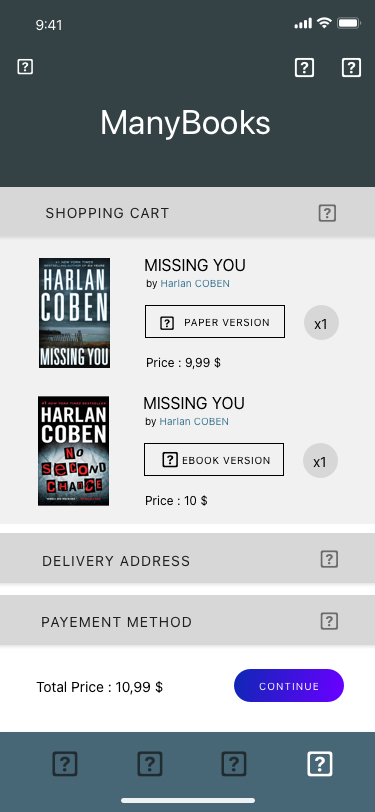
Text in this UI design:
CONTINUE
Total Price : 10,99 $

PAYEMENT METHOD
DELIVERY ADDRESS

Price : 9,99 $
x1
PAPER VERSION

by Harlan COBEN
MISSING YOU
Price : 10 $
x1
EBOOK VERSION

by Harlan COBEN
MISSING YOU
SHOPPING CART
